Interaction volume radius: 10 \u00c5
Interaction volume height: 10 \u00c5
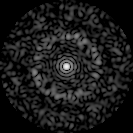
Disorder parameter: 0.8696